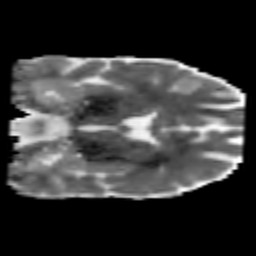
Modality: MD
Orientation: coronal
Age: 36
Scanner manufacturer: philips
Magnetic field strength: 3 T
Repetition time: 7.766 s
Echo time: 0.1224 s